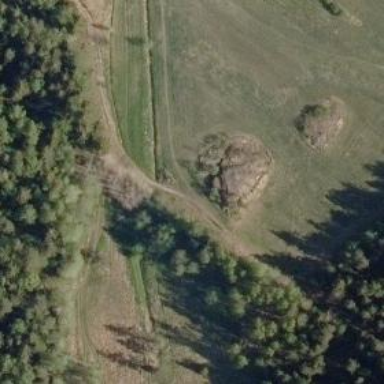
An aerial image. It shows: Track road leading to bridge. The trail visibility is excellent.